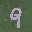
Label: 9